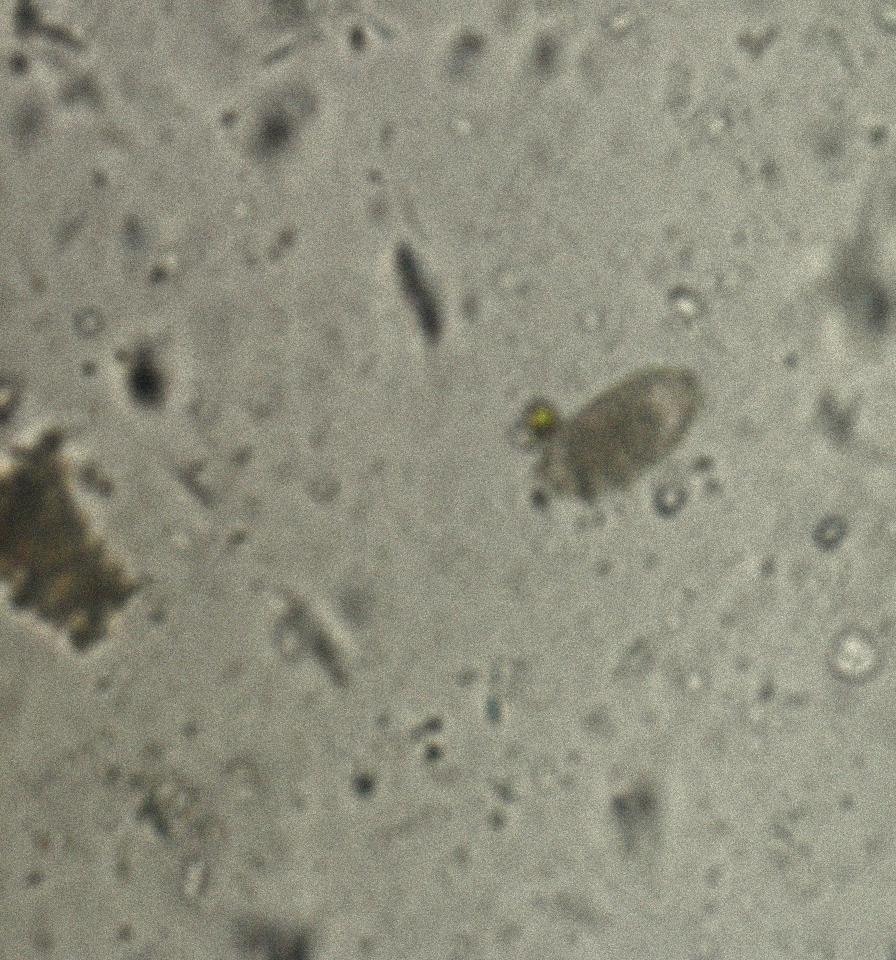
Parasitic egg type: Capillaria philippinensis